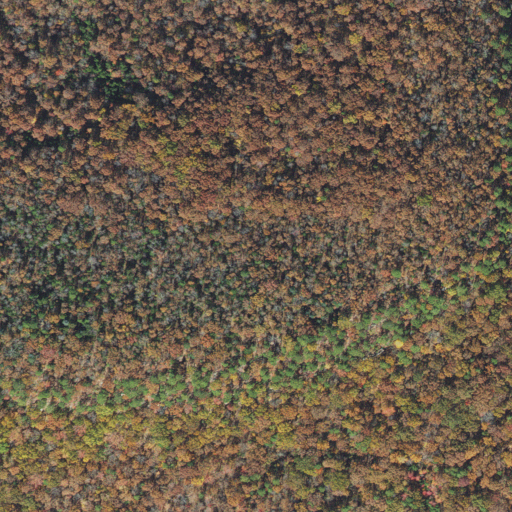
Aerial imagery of mountain in Arkansas named Bear Mountain containing deciduous forest and mixed forest